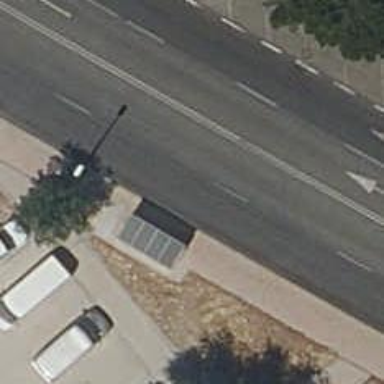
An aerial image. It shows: Bus stop with sheltered platform for public transport.